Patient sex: M
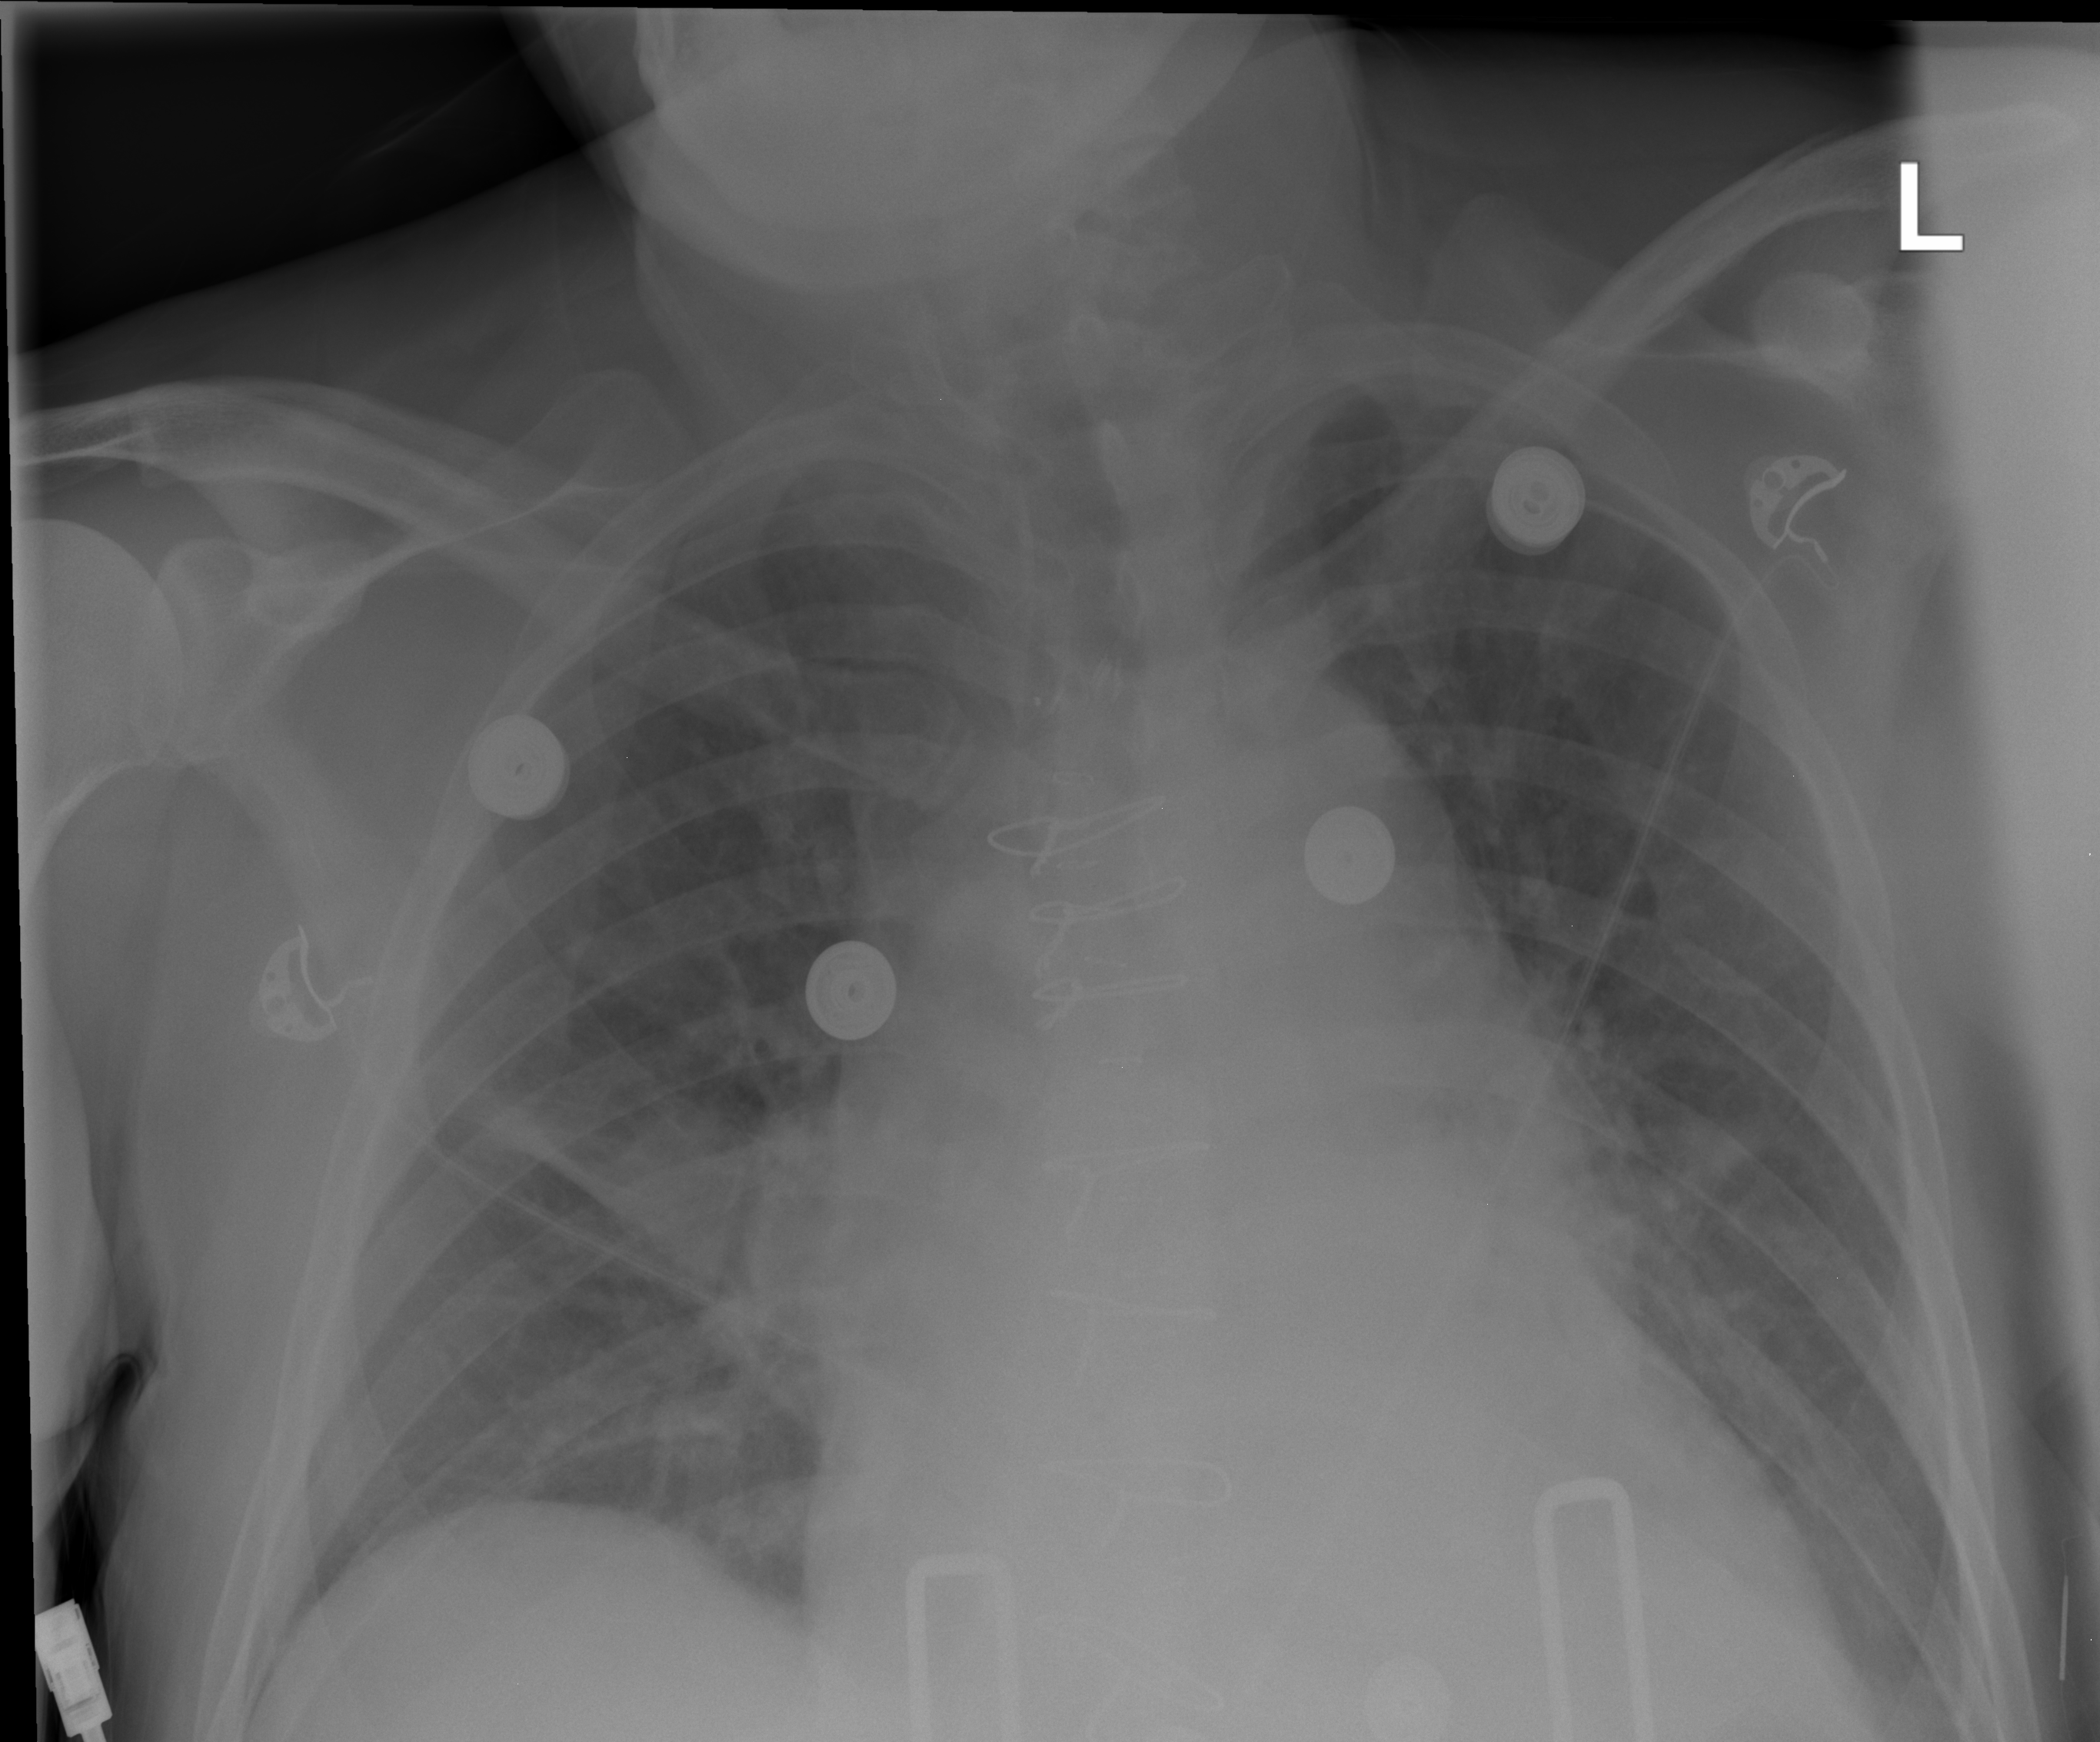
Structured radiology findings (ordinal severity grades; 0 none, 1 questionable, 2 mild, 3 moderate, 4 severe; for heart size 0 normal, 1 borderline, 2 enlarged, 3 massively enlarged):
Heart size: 2
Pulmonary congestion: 0
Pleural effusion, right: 1
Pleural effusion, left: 1
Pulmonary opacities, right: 0
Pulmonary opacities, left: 0
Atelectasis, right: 2
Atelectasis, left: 0